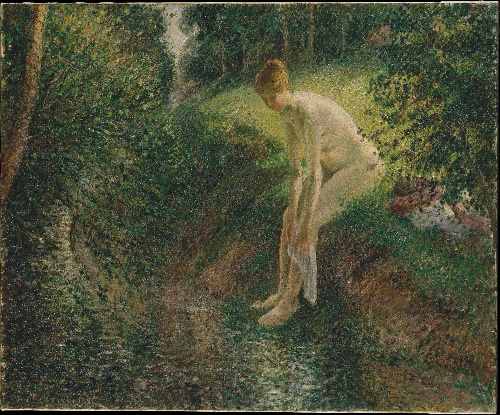
Title: Bather in the Woods
Artist: Camille Pissarro
Artist bio: French, Charlotte Amalie, Saint Thomas 1830–1903 Paris
Date: 1895
Object type: Painting
Classification: Paintings
Medium: Oil on canvas
Dimensions: 23 3/4 x 28 3/4 in. (60.3 x 73 cm)
Department: European Paintings
Credit line: H. O. Havemeyer Collection, Bequest of Mrs. H. O. Havemeyer, 1929
Accession year: 1929
Repository: Metropolitan Museum of Art, New York, NY
Tags: Female Nudes|Bathing